Question: I am trying to use checkboxes like radio buttons in Google Sheets. I started with the helpful script at <URL> But it only does rows, which unfortunately won't work for me. Kudos to Ben for that code too.
So using Ben's code as a starting place I want to have the app uncheck boxes that are part of a group and only leave the selected one checked.
I have set the demo up like a multiple choice questions and answers things, with two questions (as in screen shot below:

my code is:
'''
/**
* onEdit to uncheck checkboxes as required
*/
function onEdit(e) {
// get event object data: sheet name, row number and column number
const sheet = e.range.getSheet();
if(sheet.getName()!='questions'){return} // makes sure we only impact the one sheet we want to adjust
const row = e.range.rowStart;
console.log(row);
if (row < 8) {
var block1 = row;
}
else if(row > 8 && row < 14) {
var block2 = row;
}
switch(block1) {
// case when row 3 is checked
case 1:
sheet.getRange("B4:B7").uncheck();
break;
// case when row 4 is checked
case 2:
sheet.getRangeList(["B3","B5:B7"]).uncheck();
break;
// case when row 5 is checked
case 3:
sheet.getRangeList(["B3:B4","B6:B7"]).uncheck();
break;
// case when row 6 is checked
case 4:
sheet.getRangeList(["B3:B5","B7"]).uncheck();
break;
// case when row 7 is checked
case 5:
sheet.getRange("B3:B6").uncheck();
break;
// cell is outside of rows 3 to 7
default:
return;
}
switch (block2) {
// case when row 10 is checked
case 1:
sheet.getRange("B11:B13").uncheck();
break;
// case when row 11 is checked
case 2:
sheet.getRangeList(["B10","B12:B13"]).uncheck();
break;
// case when row 12 is checked
case 3:
sheet.getRangeList(["B10:B11","B13"]).uncheck();
break;
// case when row 13 is checked
case 4:
sheet.getRangeList(["B10:B12"]).uncheck();
break;
// cell is outside of rows 3 to 7
default:
return;
}
}
'''
Note that I have multiple sheets in the workbook, which therefore requires the test at line 7.
Currently the only cell that works the way I would expect is B7.
Banged my head for a bit on this, so reaching out for some guidance.
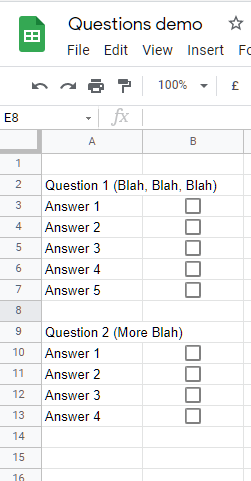
Answer: You can test the region ...
'''
function onEdit(e) {
var s = e.source.getActiveSheet();
var r = e.source.getActiveRange();
if(s.getName()!='questions'){return}
if(r.getColumn()!=2){return}
var col = 2;
var region = r.getDataRegion()
var begin = region.getRow()+1;
var height = region.getNumRows()-1;
var row = r.getRow();
if (r.getValue()) {
var values = s.getRange(begin,col,height,1).getValues()
for (var i=0;i<values.length;i++){
values[i][0]=false
}
values[row-begin][0]=true
s.getRange(begin,col,height,1).setValues(values)
}
}
'''
<URL>
<URL>